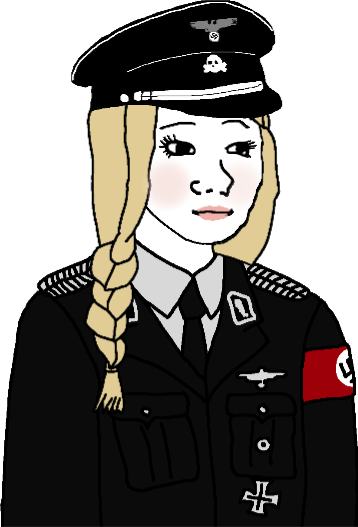
Label: 5_Trad_Wife